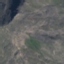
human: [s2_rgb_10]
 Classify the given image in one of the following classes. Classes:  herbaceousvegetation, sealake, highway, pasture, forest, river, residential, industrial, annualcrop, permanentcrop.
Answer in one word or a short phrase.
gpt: HerbaceousVegetation